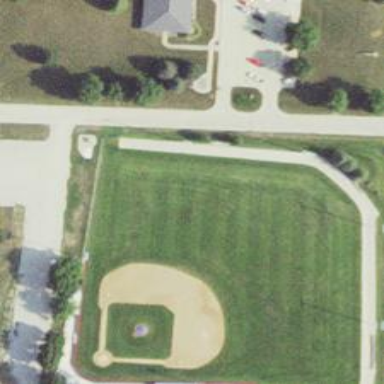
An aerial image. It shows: Baseball pitch for leisure land.